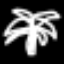
Label: palm tree